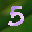
Label: 5